Question: My (1st Image) contain 'UICollectionView' and when you click cells of 'UIColectionView', it pushes you to (2nd Image).
As you can see while it passing to -- you are still seeing some part of . I think my UITableView in loading quicker than view itself.
What might be the reason of that? It has begun to disturbed me.

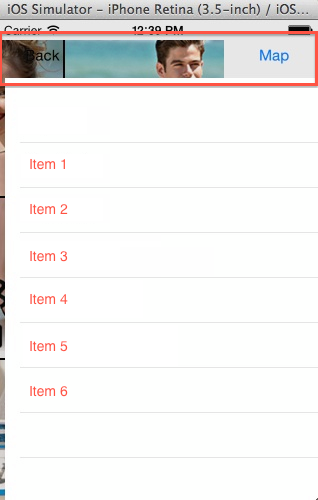
Answer: I found a solution of my problem. My 's background was set as 'default'. Basically, I changed my background color as a white from 'attributes inspector' and it's done!